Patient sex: M
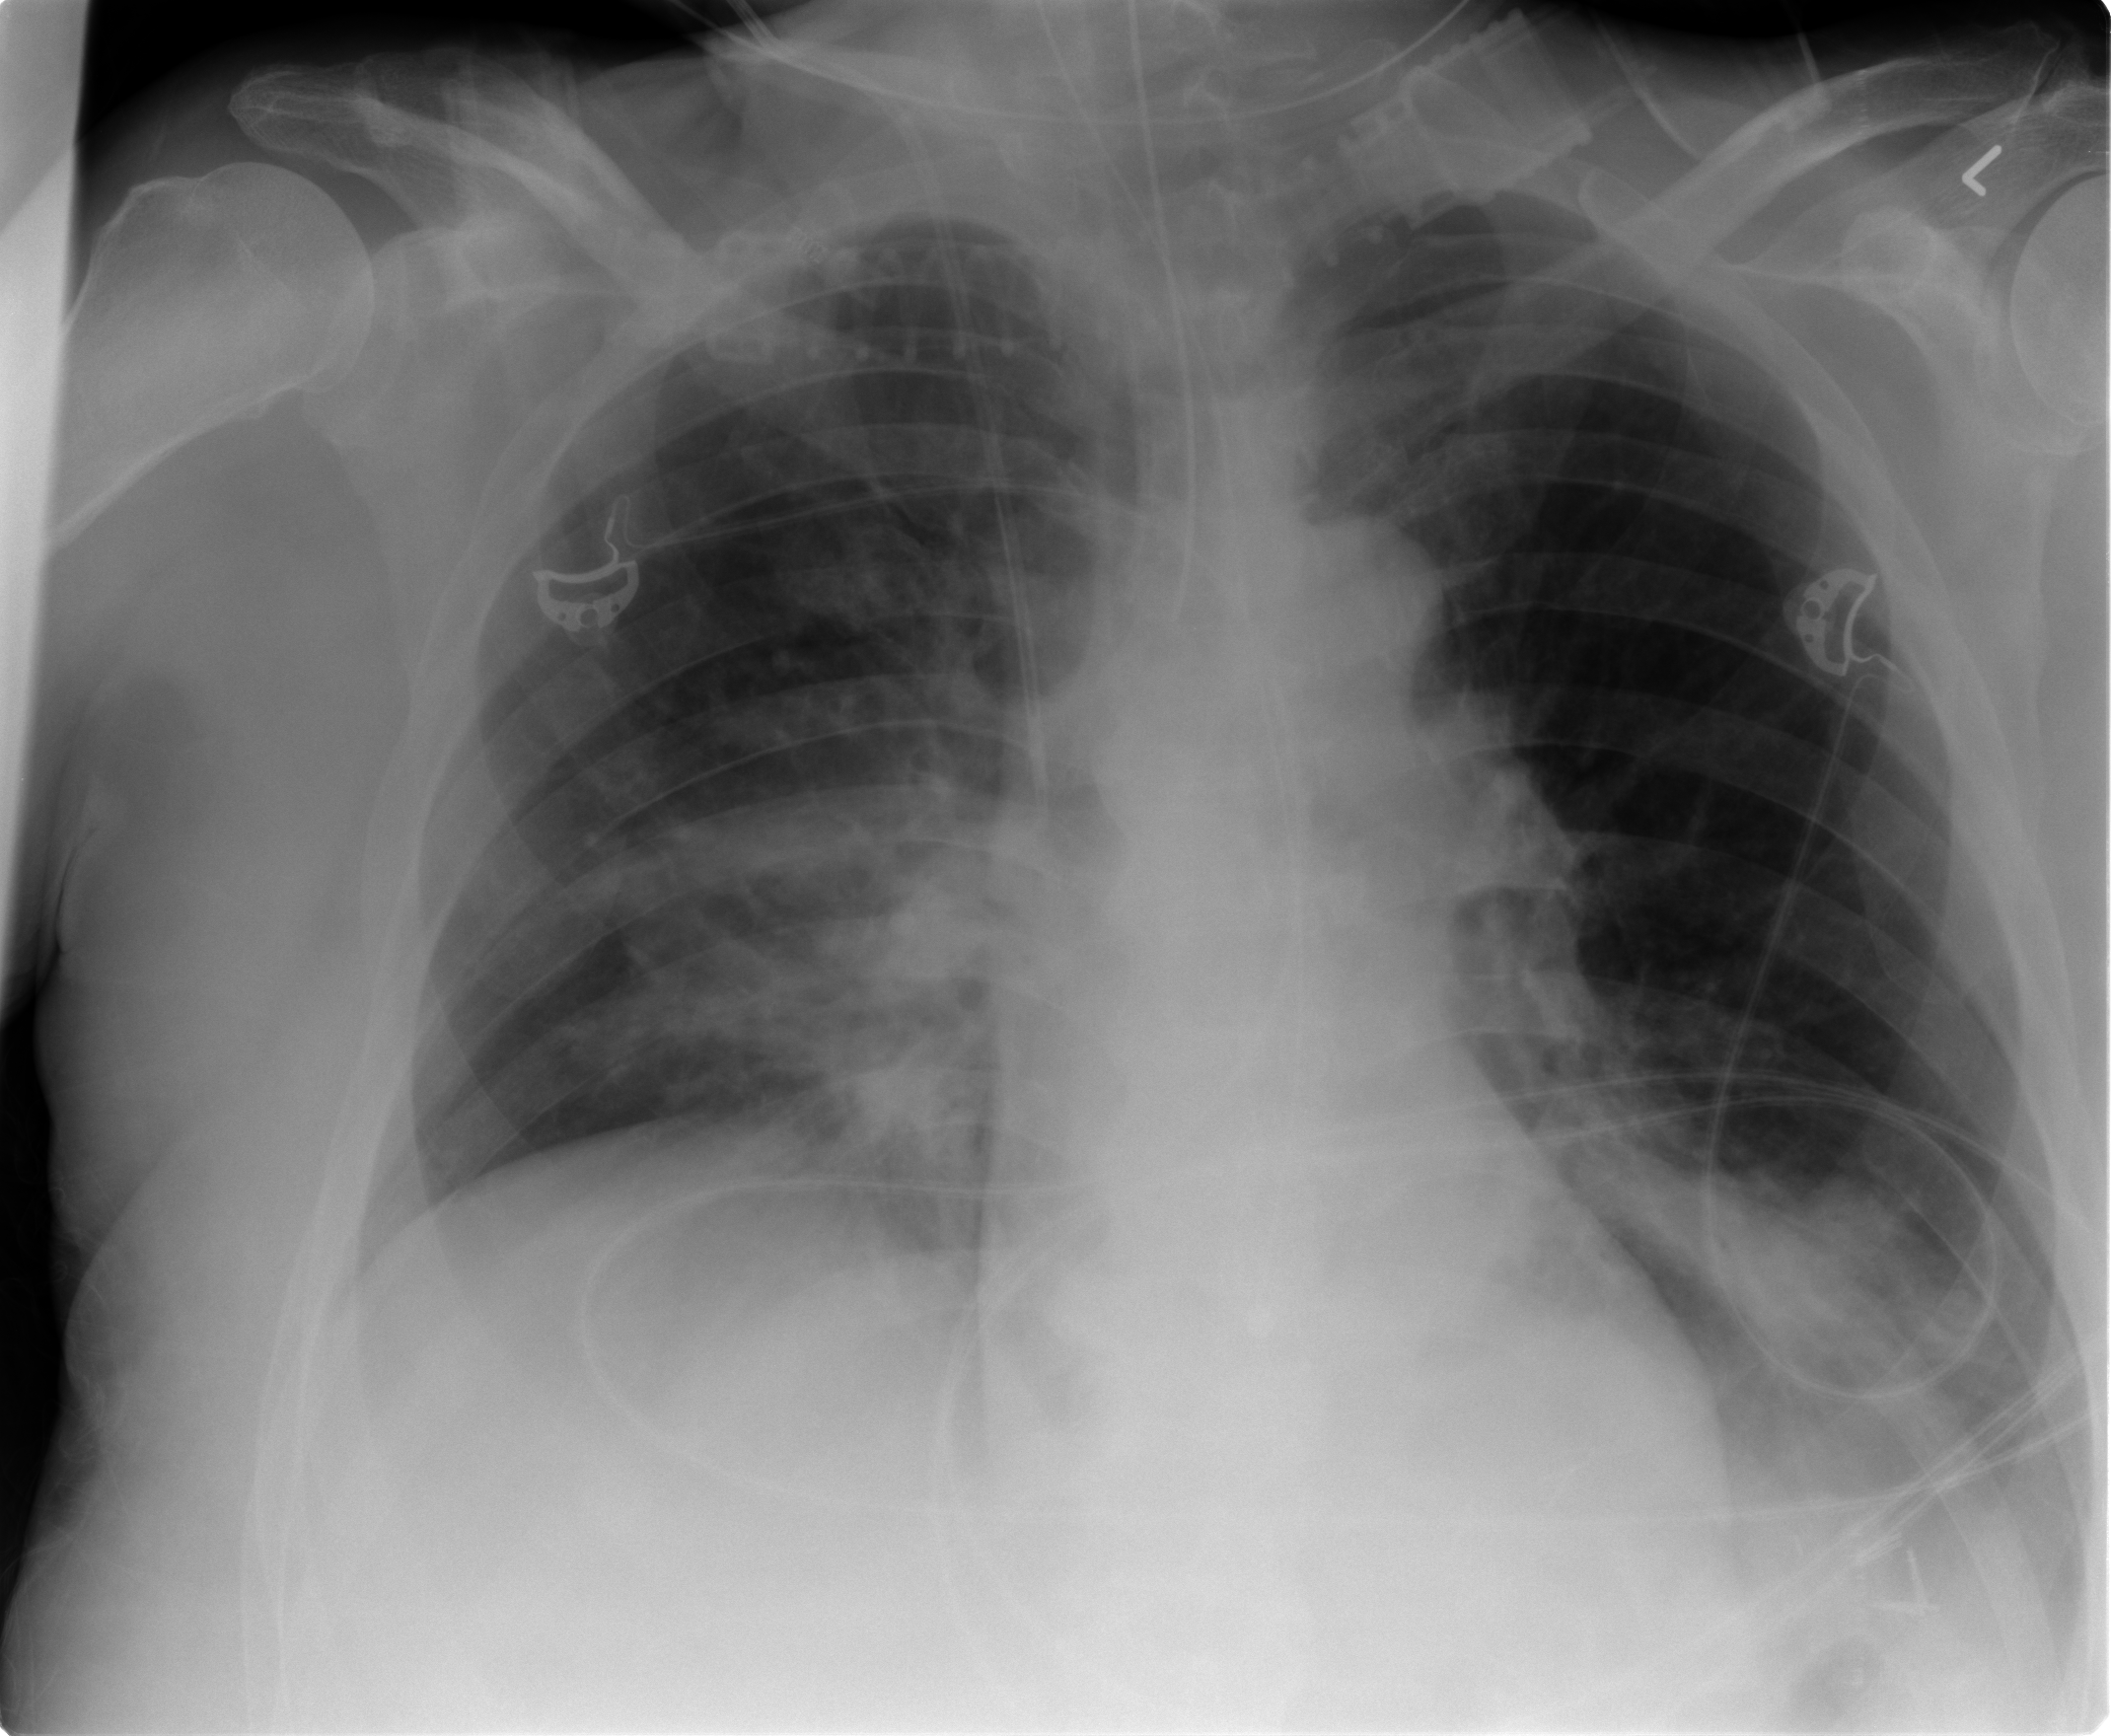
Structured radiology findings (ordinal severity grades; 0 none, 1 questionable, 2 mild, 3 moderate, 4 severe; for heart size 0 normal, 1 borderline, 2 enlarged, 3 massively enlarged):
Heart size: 0
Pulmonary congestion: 2
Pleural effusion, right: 1
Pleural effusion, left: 1
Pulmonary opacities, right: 2
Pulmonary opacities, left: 2
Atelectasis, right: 2
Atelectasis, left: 2